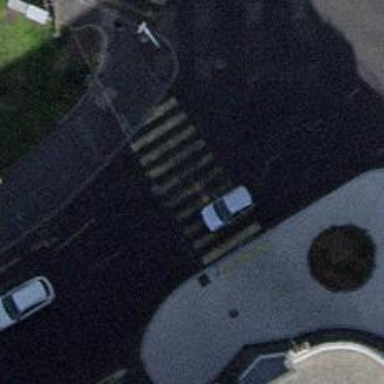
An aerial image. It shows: Kerb serving as barrier.